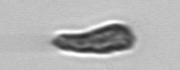
Label: Pseudochattonella_farcimen